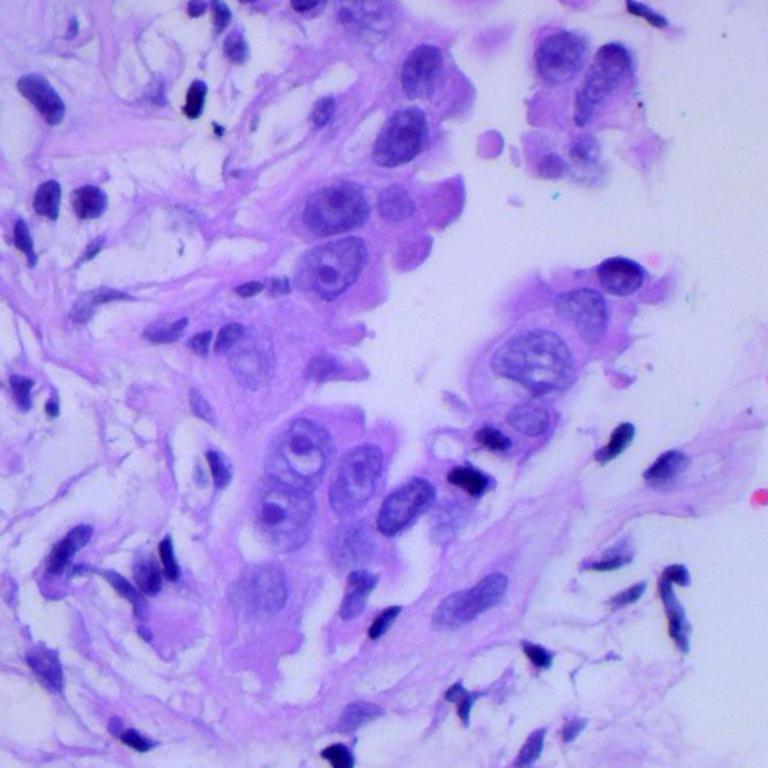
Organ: lung
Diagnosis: adenocarcinomas